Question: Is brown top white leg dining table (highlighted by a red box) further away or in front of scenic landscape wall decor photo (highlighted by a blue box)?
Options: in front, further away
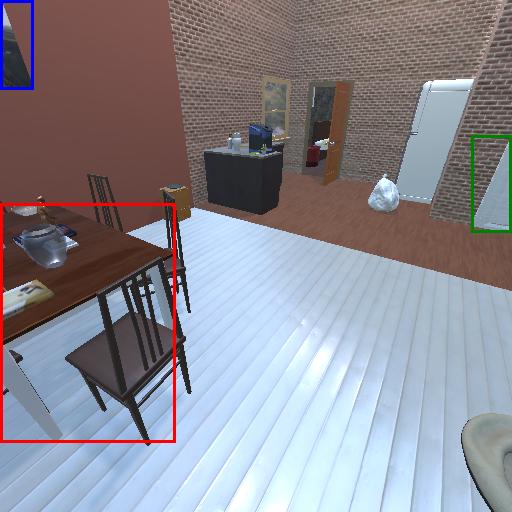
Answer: in front